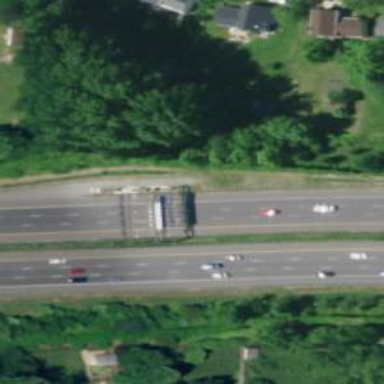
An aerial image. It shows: Toll gantry on the road.